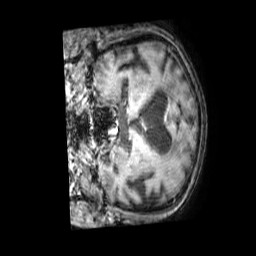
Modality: T1w
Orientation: coronal
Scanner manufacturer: philips
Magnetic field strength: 3 T
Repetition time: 0.00989 s
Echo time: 0.004603 s